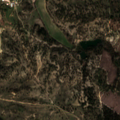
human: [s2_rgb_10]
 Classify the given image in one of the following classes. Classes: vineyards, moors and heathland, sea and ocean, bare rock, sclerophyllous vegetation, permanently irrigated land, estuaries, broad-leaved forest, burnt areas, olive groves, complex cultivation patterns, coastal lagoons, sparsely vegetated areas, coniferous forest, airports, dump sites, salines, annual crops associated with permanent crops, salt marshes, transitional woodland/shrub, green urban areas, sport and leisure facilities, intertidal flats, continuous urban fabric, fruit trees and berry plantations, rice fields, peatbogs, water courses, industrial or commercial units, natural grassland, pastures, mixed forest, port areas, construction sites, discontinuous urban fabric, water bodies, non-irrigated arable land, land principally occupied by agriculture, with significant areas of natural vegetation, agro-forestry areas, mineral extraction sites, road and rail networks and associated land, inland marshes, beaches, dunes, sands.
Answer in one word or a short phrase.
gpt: pastures, agro-forestry areas, broad-leaved forest